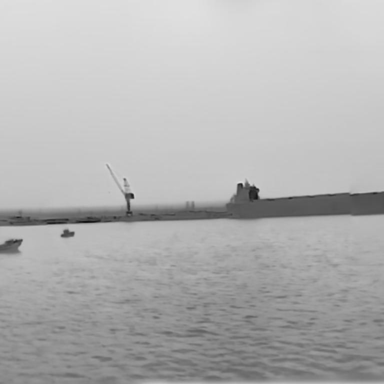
There are three objects shown in the infrared image, including a fishing_boat, and two bulk_carriers.